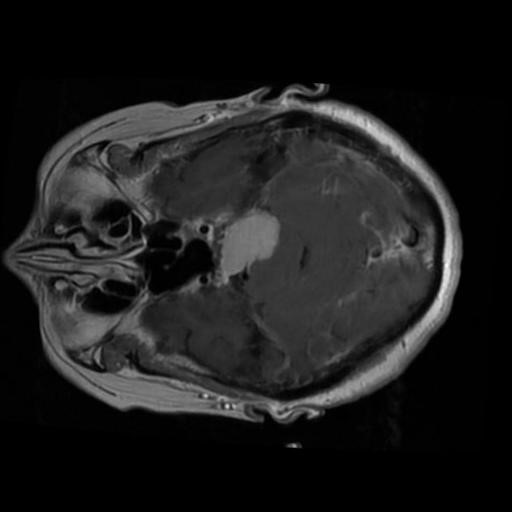
Label: brain_menin